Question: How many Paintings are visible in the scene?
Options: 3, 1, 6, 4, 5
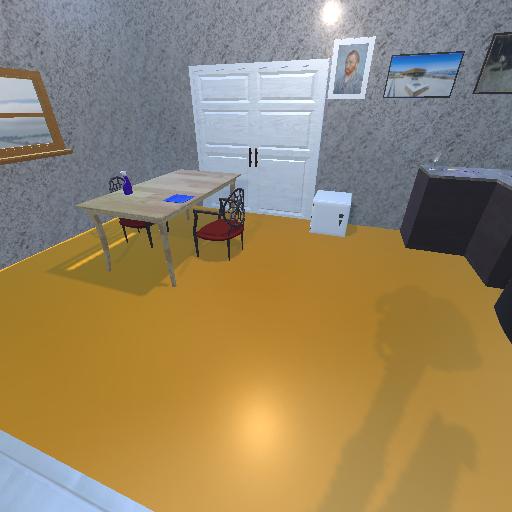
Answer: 3